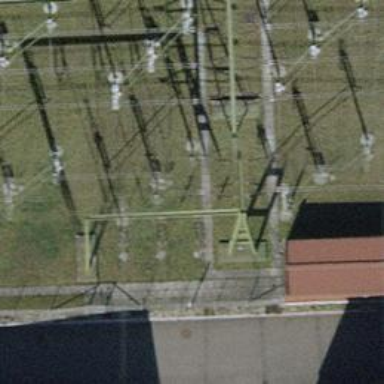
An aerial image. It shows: Insulator used in power systems.